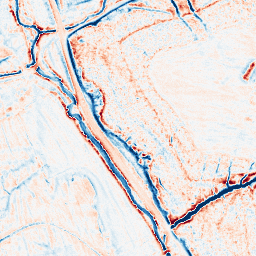
Category: edge_preserving
Decomposition family: anisotropic_diffusion
Decomposition parameters: iterations: 20
kappa: 30
gamma: 0.15
Upsampling method: bicubic
Upsampling parameters: scale: 8
Upsampling scale: 8